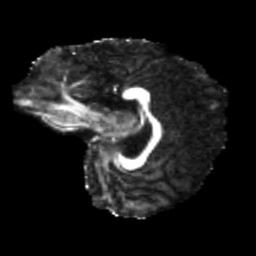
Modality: FA
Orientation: sagittal
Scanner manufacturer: siemens
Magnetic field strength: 3 T
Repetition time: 4 s
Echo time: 0.0594 s